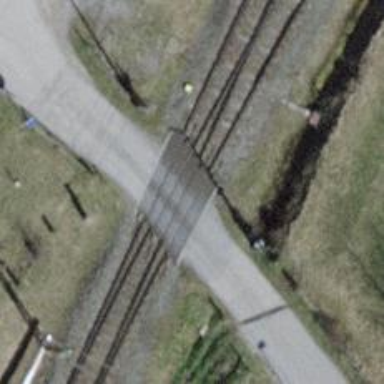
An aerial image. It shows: Full barrier level crossing on railway.